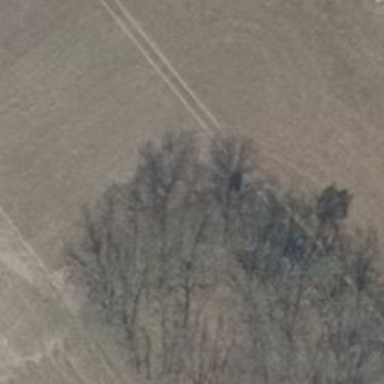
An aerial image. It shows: Hunting stand.